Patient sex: F
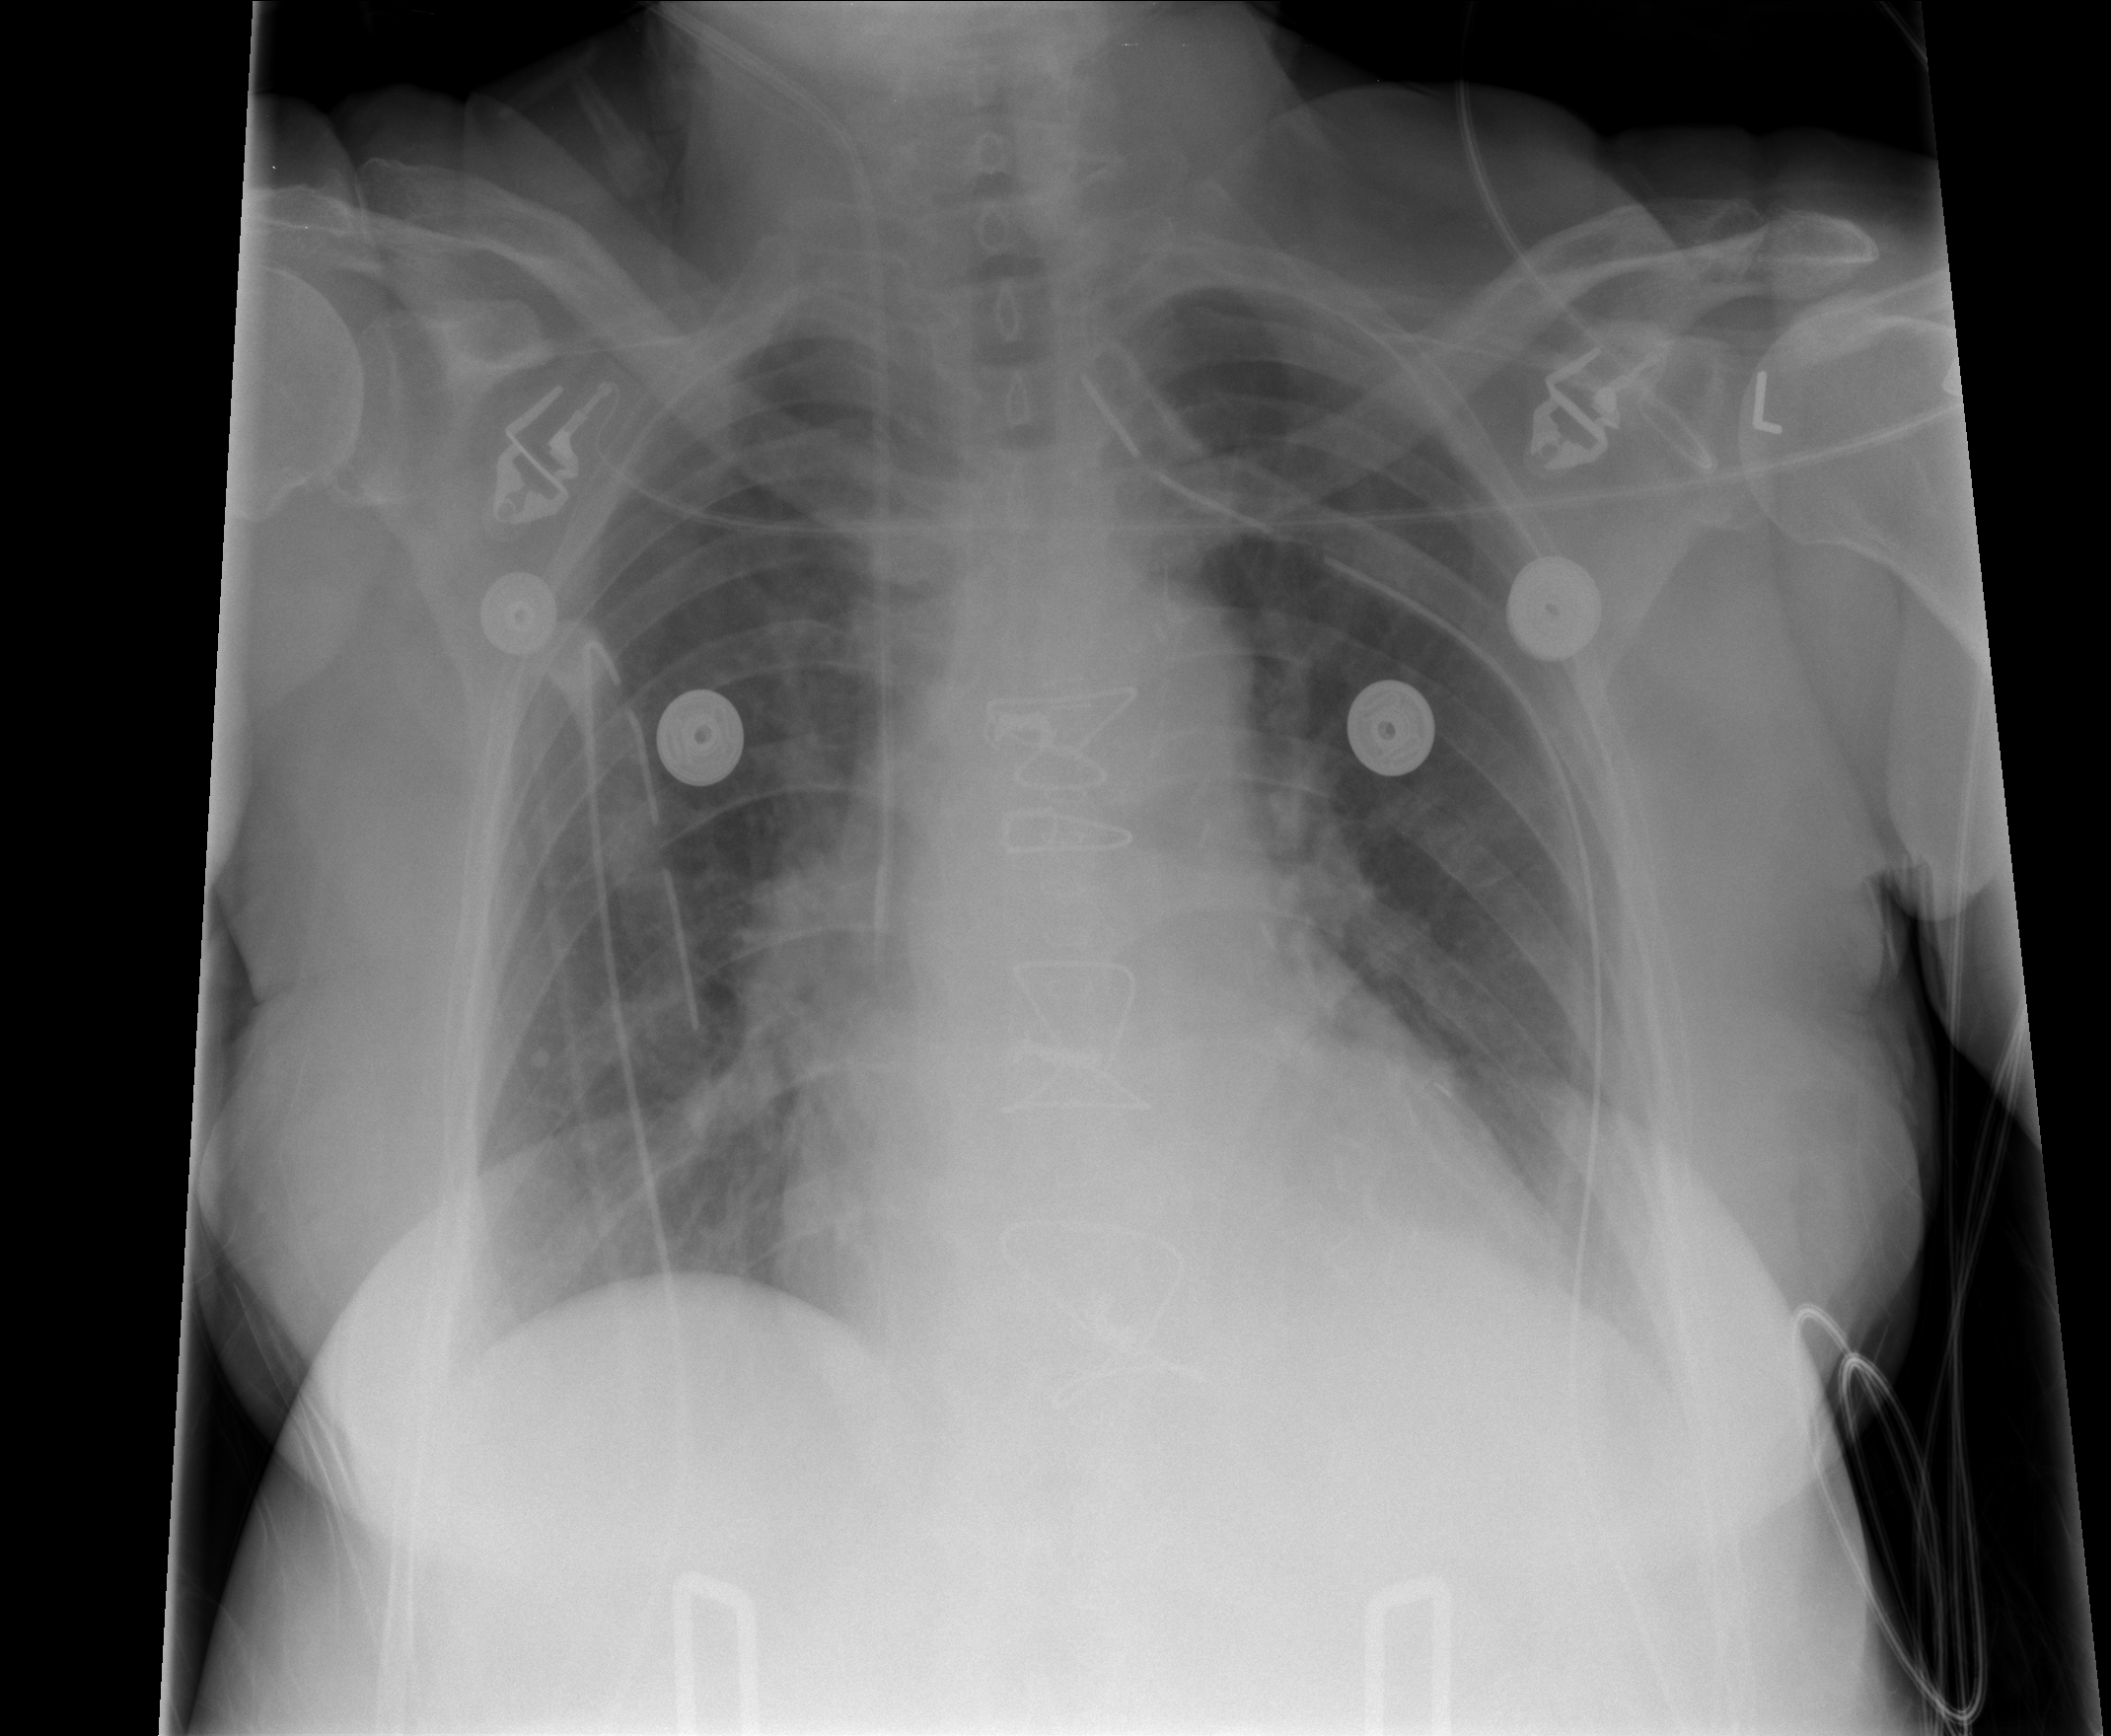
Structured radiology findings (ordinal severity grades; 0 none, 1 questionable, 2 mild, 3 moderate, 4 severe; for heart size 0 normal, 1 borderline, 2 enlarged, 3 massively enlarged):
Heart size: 1
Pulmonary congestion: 1
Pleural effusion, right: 0
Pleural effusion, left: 0
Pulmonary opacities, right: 0
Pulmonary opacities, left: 0
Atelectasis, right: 0
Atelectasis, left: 0